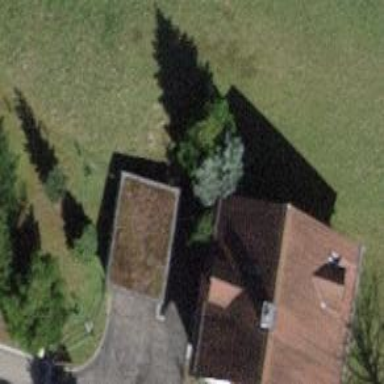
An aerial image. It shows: Urban tree adds touch of nature to the surroundings.